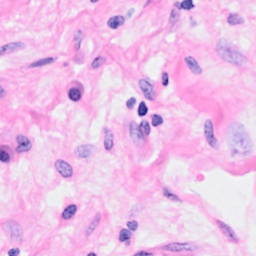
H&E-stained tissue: Breast